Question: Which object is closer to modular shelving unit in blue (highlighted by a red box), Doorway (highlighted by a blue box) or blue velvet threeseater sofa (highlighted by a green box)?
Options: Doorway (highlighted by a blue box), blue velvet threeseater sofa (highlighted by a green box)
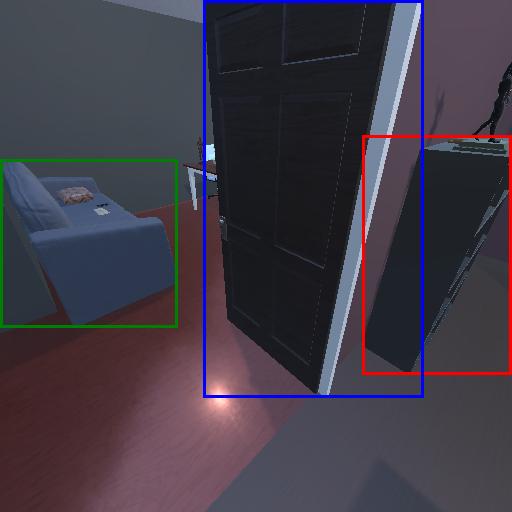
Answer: Doorway (highlighted by a blue box)